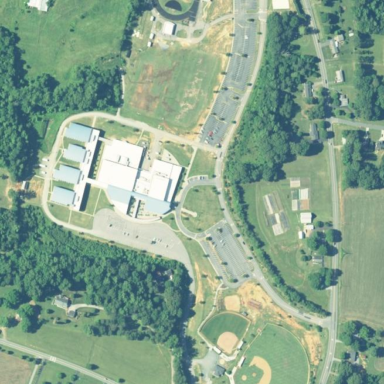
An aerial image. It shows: School.